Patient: sex M, age 26
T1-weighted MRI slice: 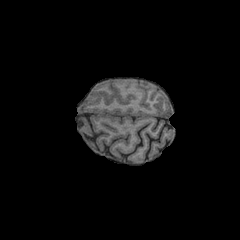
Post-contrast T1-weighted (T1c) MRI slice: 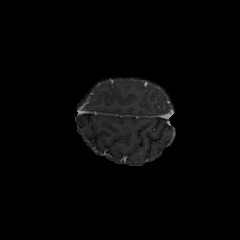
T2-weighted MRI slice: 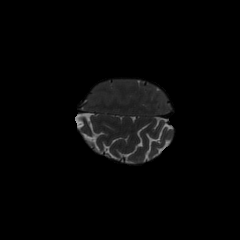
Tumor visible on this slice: no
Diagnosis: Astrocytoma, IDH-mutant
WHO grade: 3